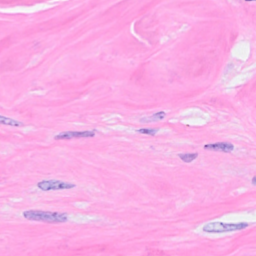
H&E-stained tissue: Breast